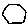
Label: hexagon